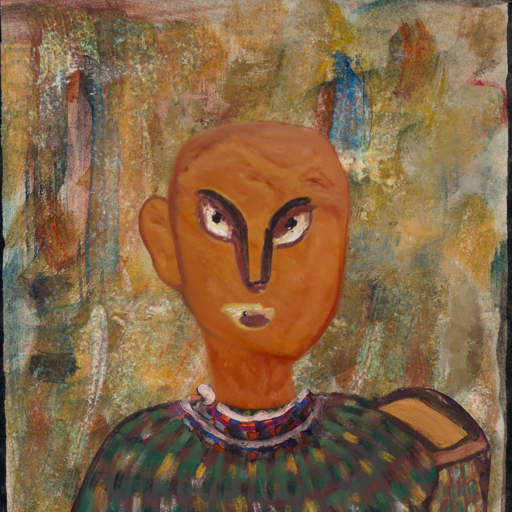
Background: Pipe, Head And Neck Front: Pious_Lady, Face Front: After_Raid, Bust: After_Raid, Hair Front: Blank, Head Accessory: Blank, Second Necklace: Blank, Necklace: Hypocrite_1, Baby: Blank